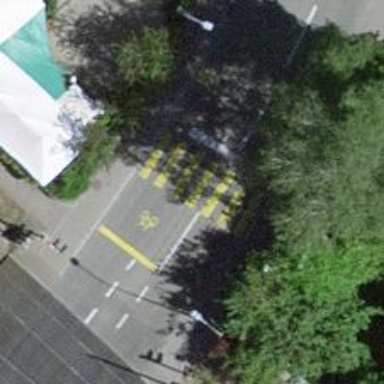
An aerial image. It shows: Zebra crossing on the road.